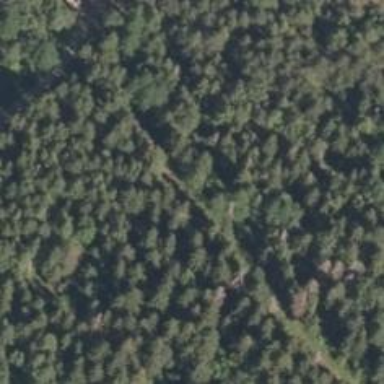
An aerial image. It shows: Fallen tree obstructing the path.